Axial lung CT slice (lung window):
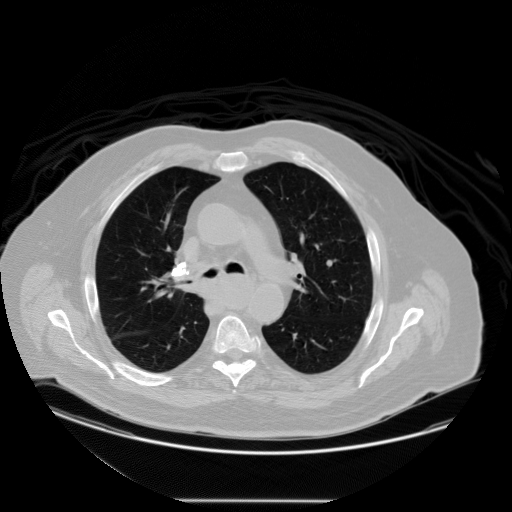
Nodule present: yes
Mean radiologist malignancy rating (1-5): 2.5